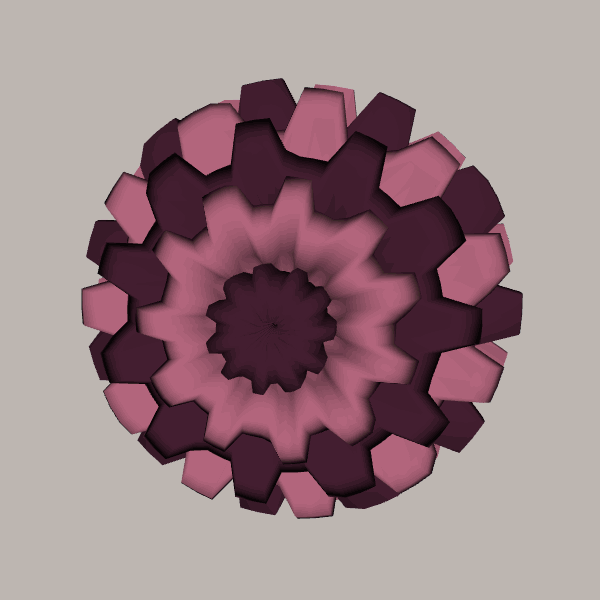
Background: light